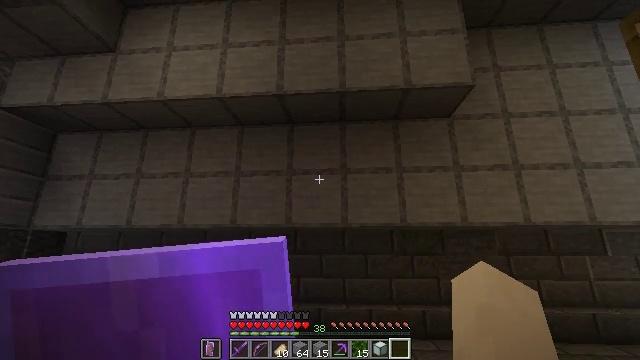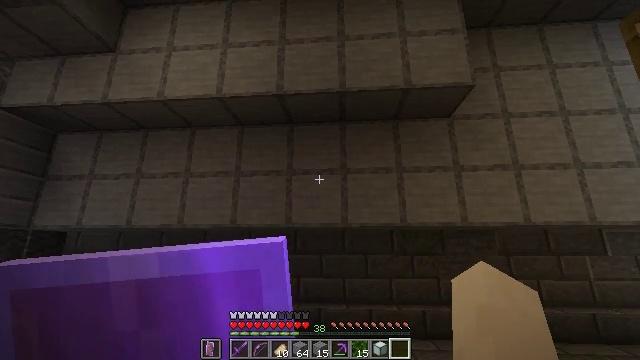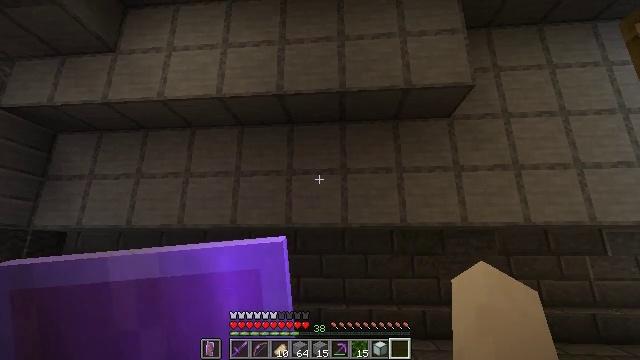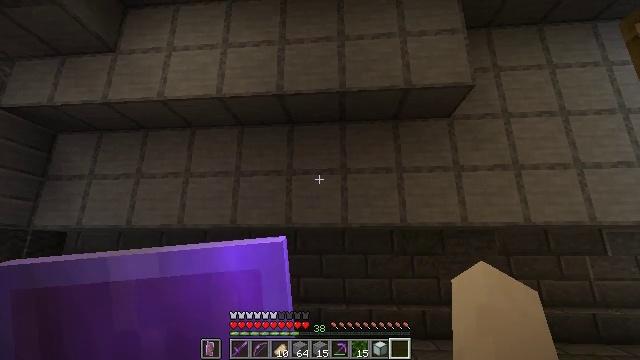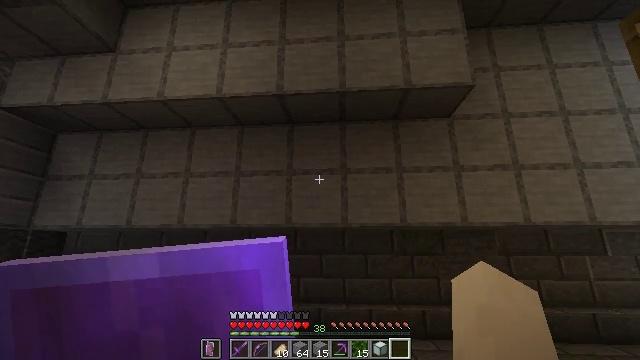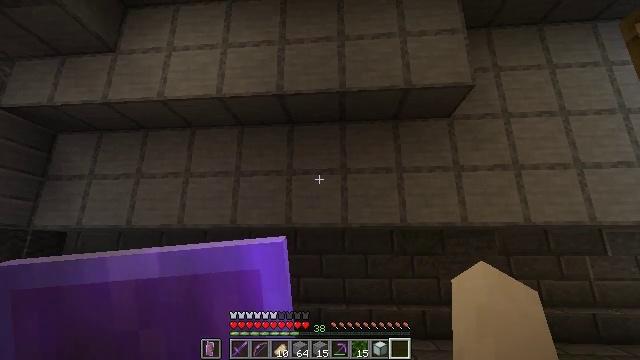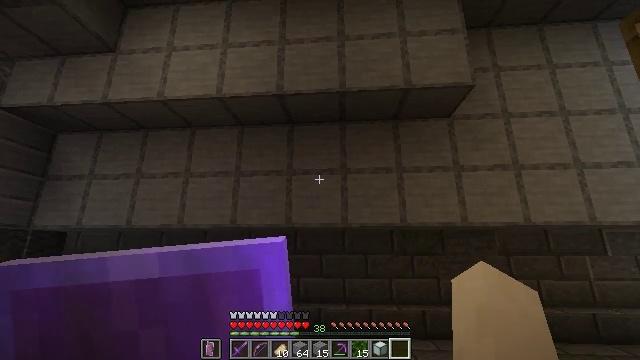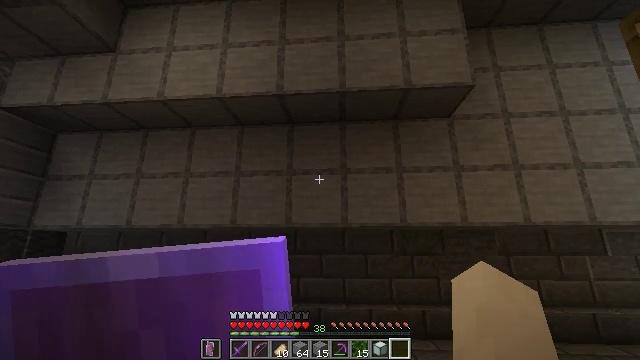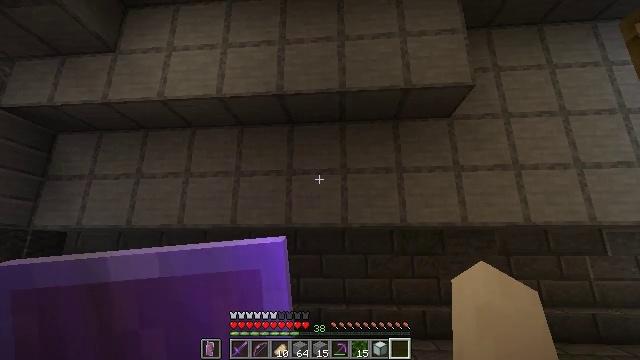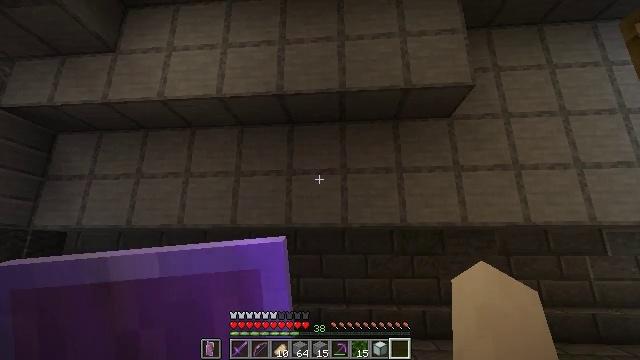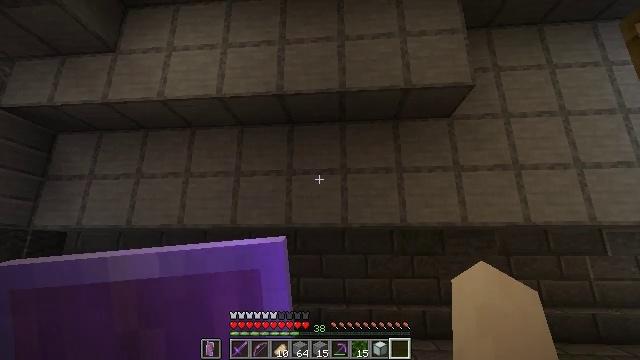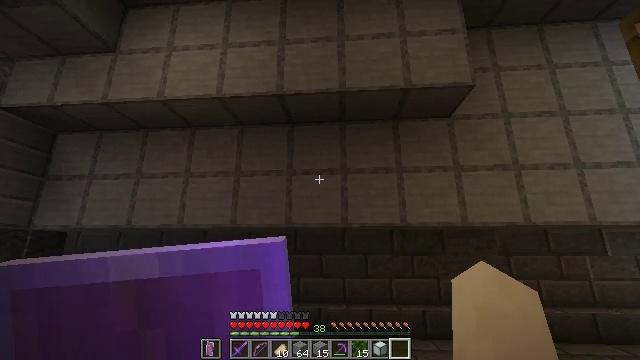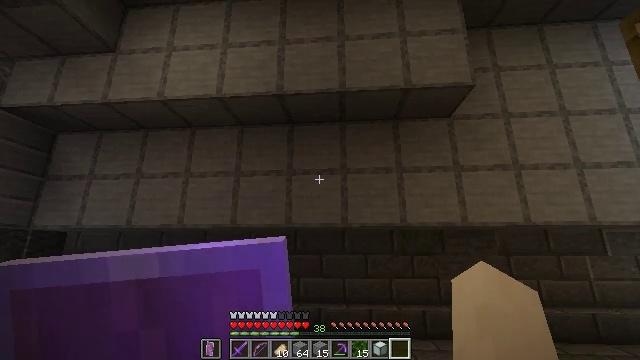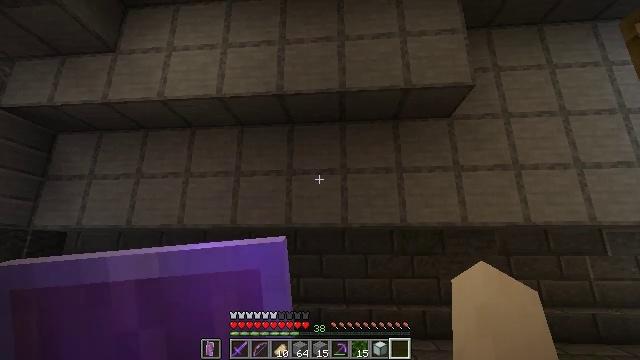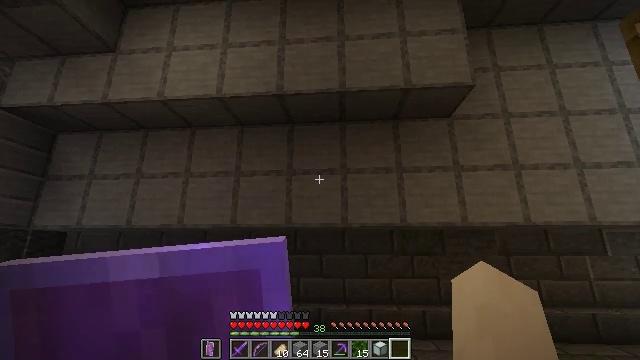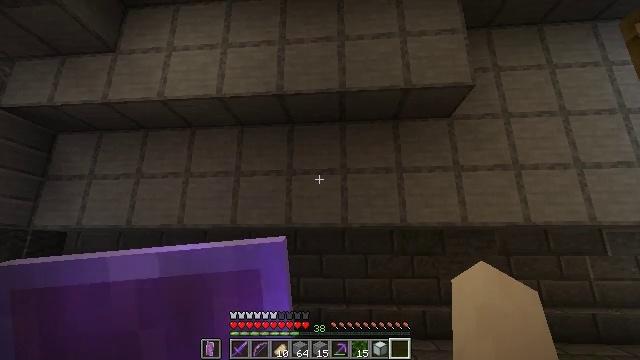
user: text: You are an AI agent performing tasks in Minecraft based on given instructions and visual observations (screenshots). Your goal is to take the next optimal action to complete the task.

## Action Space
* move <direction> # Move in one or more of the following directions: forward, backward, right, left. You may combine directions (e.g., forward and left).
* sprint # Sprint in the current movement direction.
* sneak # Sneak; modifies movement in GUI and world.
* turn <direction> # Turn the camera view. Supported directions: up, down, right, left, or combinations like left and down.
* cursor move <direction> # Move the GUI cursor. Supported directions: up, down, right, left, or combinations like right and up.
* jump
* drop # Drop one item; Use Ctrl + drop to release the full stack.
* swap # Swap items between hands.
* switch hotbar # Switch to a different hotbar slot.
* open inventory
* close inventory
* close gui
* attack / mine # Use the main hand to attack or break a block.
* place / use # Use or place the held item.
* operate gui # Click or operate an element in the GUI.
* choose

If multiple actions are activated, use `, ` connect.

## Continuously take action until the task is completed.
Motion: motion action
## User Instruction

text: Craft polished blackstone stairs.
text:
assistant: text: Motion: no_op
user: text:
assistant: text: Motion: no_op
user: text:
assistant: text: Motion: no_op
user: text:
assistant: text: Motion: no_op
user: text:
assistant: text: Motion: no_op
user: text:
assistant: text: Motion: no_op
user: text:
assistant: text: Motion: no_op
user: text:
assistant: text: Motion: no_op
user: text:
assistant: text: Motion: no_op
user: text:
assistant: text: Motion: no_op
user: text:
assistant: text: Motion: no_op
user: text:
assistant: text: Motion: no_op
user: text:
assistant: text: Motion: no_op
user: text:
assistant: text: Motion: no_op
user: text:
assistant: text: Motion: no_op
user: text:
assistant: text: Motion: no_op
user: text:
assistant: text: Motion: no_op
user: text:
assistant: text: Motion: no_op
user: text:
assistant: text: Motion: no_op
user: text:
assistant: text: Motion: no_op
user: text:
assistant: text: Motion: no_op
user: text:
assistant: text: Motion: no_op
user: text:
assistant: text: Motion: turn down
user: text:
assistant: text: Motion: turn down
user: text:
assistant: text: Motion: turn down
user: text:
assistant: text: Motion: turn down
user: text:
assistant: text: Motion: no_op
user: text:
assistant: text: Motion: no_op
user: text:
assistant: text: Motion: no_op
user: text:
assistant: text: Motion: no_op